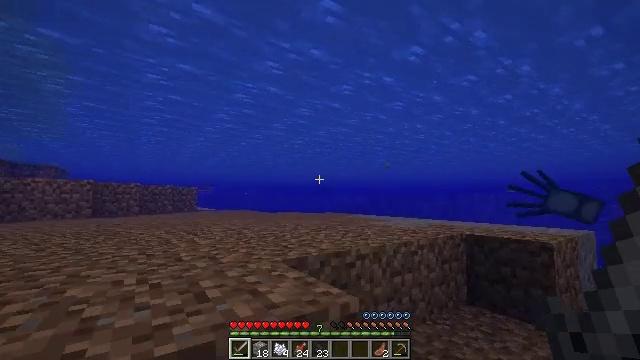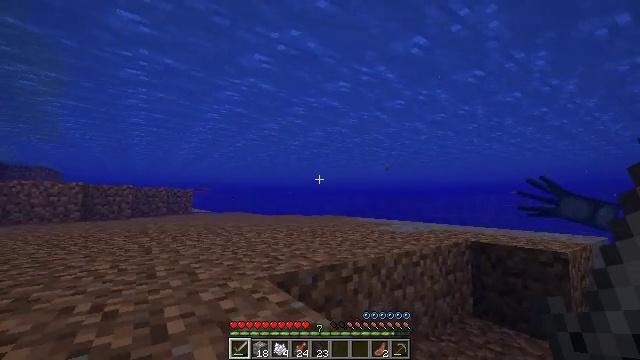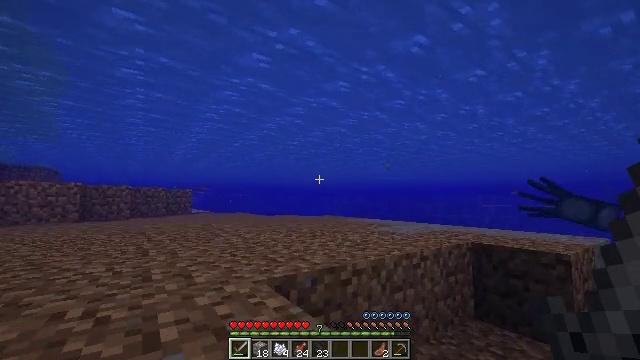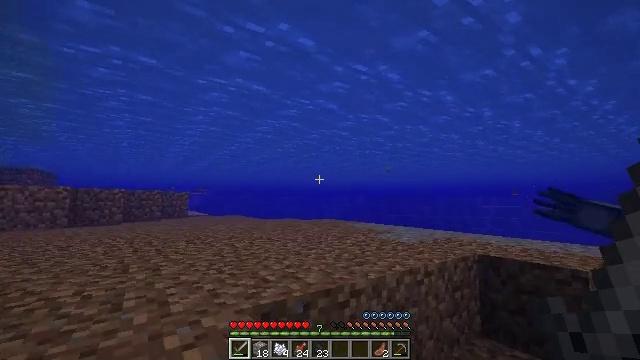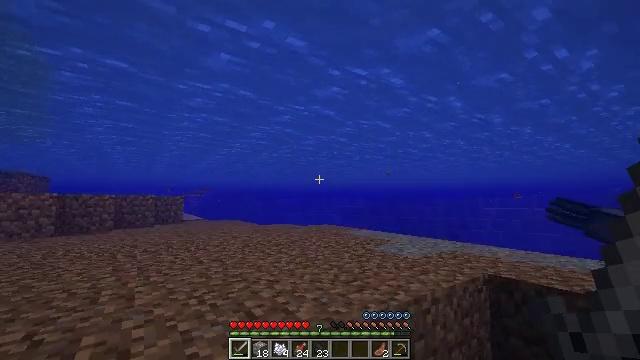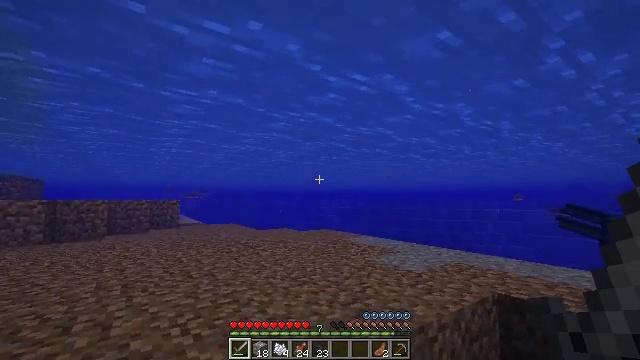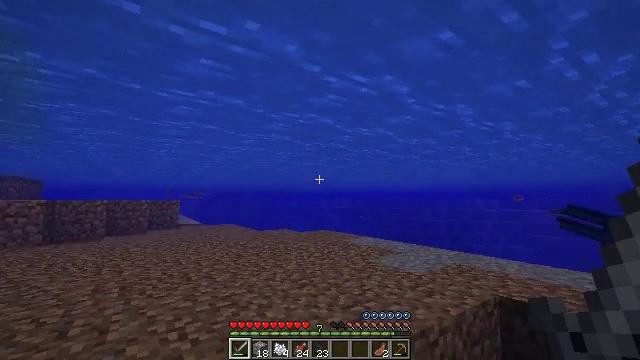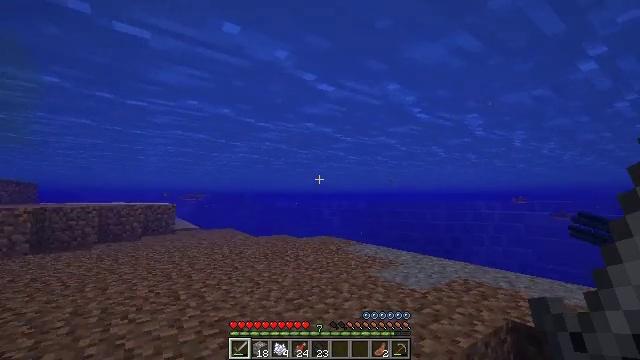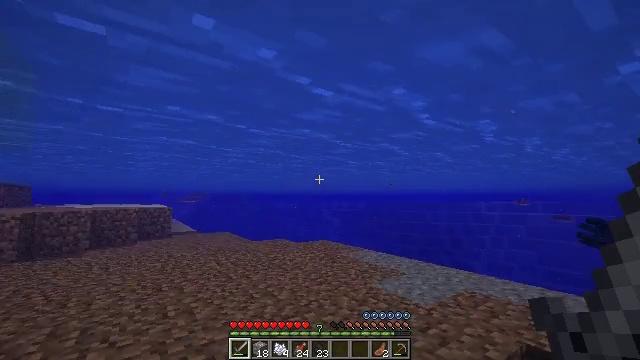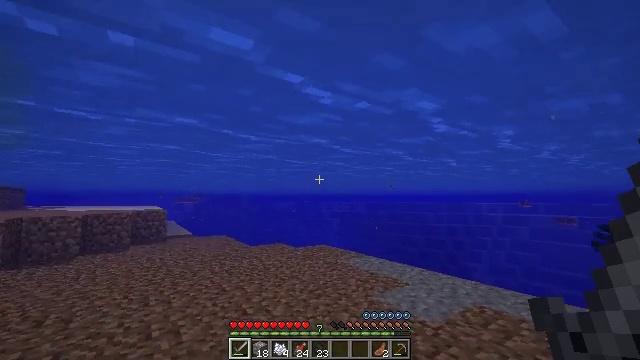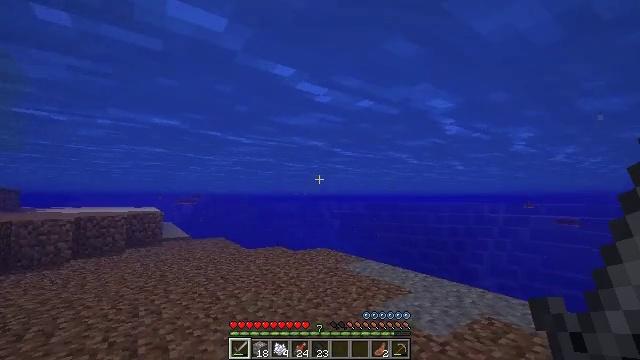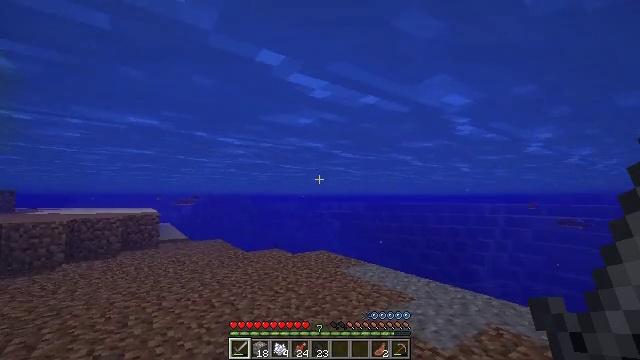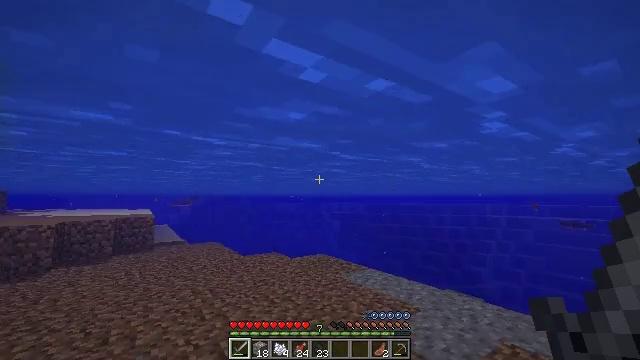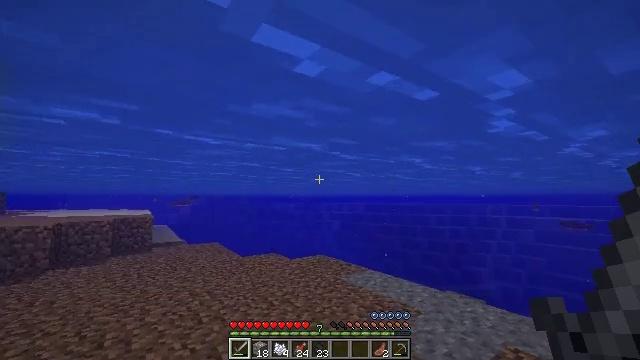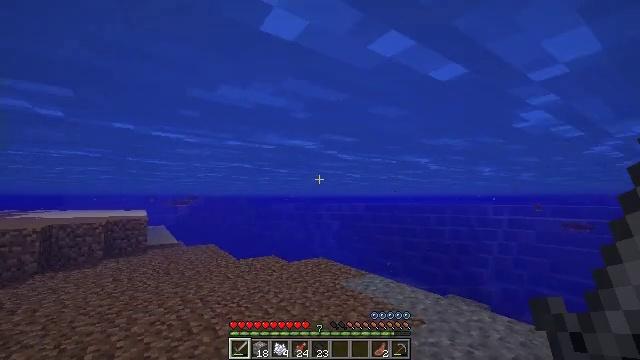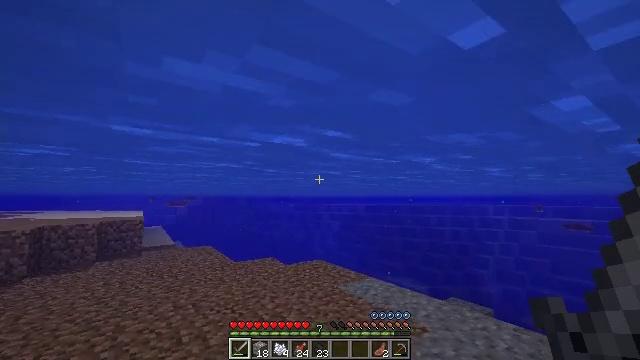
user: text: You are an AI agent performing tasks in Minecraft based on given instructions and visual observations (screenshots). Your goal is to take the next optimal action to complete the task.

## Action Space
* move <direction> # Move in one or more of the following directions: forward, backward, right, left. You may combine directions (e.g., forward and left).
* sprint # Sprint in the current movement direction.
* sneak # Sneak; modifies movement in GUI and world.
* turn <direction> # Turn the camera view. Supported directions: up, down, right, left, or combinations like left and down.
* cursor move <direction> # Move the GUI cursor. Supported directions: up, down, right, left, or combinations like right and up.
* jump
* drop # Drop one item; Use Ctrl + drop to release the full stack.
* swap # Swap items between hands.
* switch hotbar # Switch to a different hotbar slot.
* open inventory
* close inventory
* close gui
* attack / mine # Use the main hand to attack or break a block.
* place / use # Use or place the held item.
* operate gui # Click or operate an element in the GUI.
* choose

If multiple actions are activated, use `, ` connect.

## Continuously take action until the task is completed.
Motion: motion action
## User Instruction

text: Kill aquatic mobs.
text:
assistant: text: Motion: move forward, jump
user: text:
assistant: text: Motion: move forward, jump
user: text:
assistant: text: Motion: move forward, jump
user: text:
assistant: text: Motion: move forward, jump
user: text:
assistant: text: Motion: move forward, jump
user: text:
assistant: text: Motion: move forward, jump
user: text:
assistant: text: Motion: move forward
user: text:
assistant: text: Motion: move forward
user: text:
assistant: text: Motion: move forward
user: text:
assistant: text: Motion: move forward
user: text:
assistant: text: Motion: move forward
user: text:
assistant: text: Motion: move forward
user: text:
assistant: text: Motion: move forward and move right
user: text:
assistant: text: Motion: move forward and move right
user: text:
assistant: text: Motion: move forward and move right
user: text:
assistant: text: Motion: move forward and move right
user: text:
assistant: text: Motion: move forward and move right
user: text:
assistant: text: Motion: move forward and move right
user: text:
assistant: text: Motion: move forward and move right
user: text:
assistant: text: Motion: move forward
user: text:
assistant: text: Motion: move forward
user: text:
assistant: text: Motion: move forward
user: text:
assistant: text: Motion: move forward
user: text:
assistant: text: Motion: move forward
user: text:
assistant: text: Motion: move forward
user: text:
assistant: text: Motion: move forward
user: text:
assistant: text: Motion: move forward
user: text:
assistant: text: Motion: move forward
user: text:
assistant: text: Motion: move forward
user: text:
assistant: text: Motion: move forward